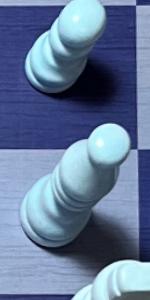
Label: Bishop_White